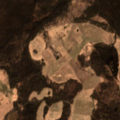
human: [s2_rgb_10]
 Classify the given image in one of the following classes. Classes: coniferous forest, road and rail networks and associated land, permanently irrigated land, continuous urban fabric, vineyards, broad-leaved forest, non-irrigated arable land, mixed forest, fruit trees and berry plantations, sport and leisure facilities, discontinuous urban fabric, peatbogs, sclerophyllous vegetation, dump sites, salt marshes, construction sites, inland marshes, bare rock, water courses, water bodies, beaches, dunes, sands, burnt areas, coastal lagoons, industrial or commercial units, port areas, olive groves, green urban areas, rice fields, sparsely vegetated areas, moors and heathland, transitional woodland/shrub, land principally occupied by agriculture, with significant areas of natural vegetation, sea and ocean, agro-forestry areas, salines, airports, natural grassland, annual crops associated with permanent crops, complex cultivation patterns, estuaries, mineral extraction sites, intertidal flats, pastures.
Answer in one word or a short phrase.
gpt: non-irrigated arable land, complex cultivation patterns, land principally occupied by agriculture, with significant areas of natural vegetation, broad-leaved forest